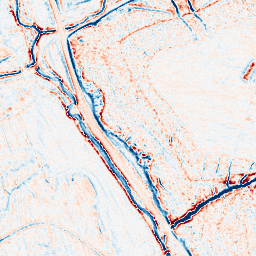
Category: edge_preserving
Decomposition family: bilateral
Decomposition parameters: d: 9
sigma_color: 50
sigma_space: 100
Upsampling method: regularized
Upsampling parameters: scale: 4
lambda_reg: 0.01
Upsampling scale: 4